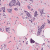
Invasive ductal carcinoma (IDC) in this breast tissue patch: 1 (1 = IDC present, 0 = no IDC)